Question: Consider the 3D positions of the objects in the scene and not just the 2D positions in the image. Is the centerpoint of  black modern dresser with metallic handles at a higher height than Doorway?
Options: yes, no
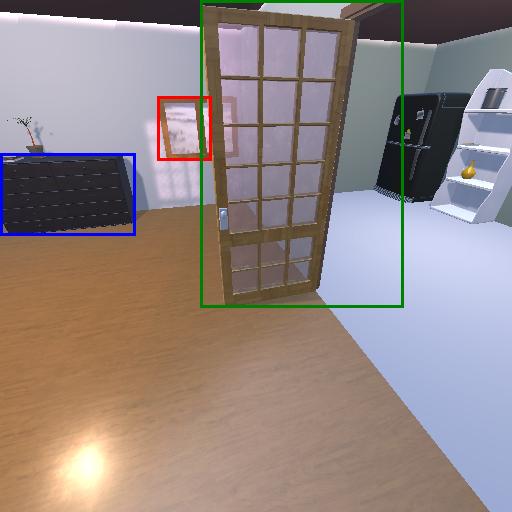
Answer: yes